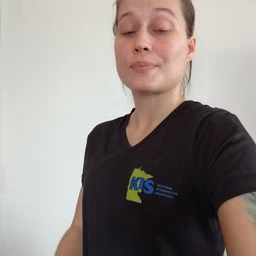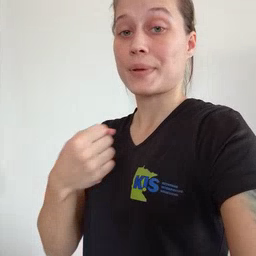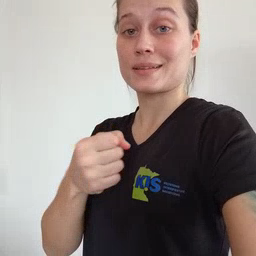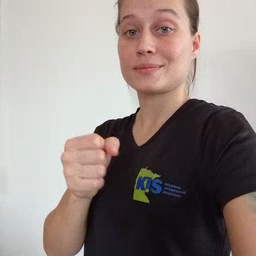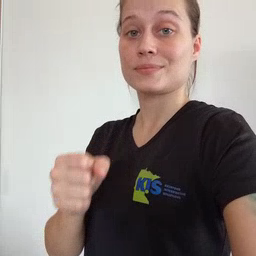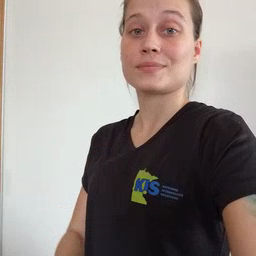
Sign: make